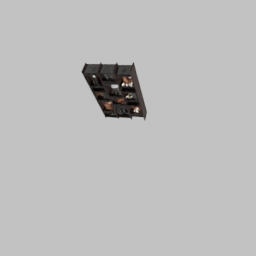
Label: furniture